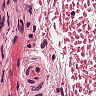
Metastatic tissue present: no